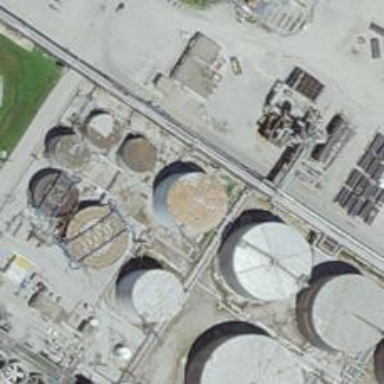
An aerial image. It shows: Storage tank with man-made structure.